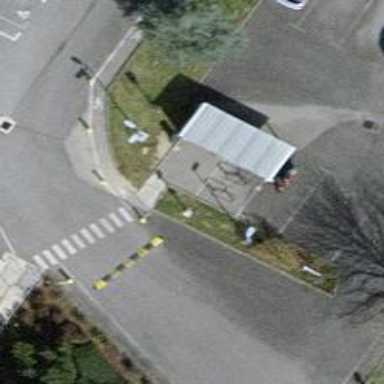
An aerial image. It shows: Bicycle parking area.